Field crop: maize
Growth stage: 1
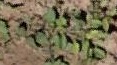
Species: convolvulus